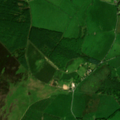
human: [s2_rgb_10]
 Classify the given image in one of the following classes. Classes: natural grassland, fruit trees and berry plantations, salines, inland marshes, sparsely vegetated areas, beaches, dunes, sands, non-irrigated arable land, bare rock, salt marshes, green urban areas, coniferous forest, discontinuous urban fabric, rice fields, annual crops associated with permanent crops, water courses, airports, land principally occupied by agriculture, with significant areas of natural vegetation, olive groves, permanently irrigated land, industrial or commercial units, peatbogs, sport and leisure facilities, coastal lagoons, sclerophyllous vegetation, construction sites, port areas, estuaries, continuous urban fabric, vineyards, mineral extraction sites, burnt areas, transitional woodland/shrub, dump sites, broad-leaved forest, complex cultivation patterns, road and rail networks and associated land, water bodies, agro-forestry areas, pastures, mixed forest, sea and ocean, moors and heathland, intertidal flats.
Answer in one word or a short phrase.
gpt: pastures, land principally occupied by agriculture, with significant areas of natural vegetation, coniferous forest, mixed forest, moors and heathland